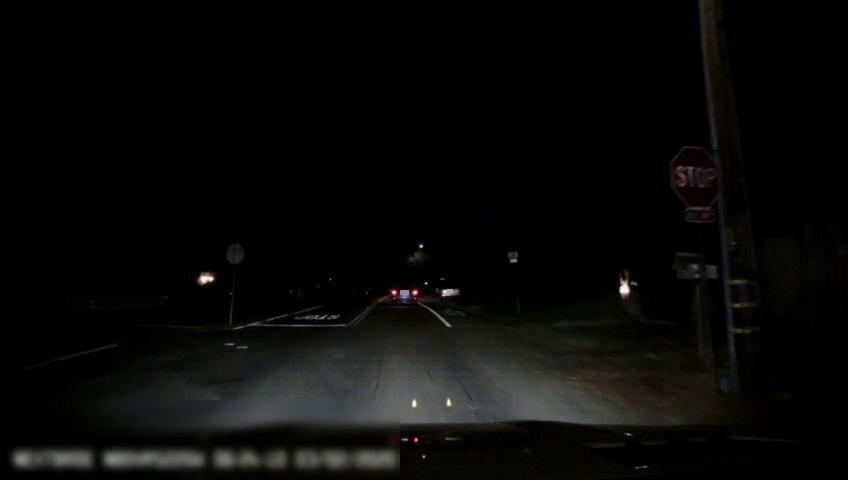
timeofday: Night
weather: Other
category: Drivable Space
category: Vehicles | SUV
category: Vehicles | Car
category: Lanes | Current Lane
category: Lanes | Current Lane
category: Lanes | Alternate Lane
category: Lanes | Alternate Lane
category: Lanes | Alternate Lane
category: Traffic | Signs
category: Traffic | Signs